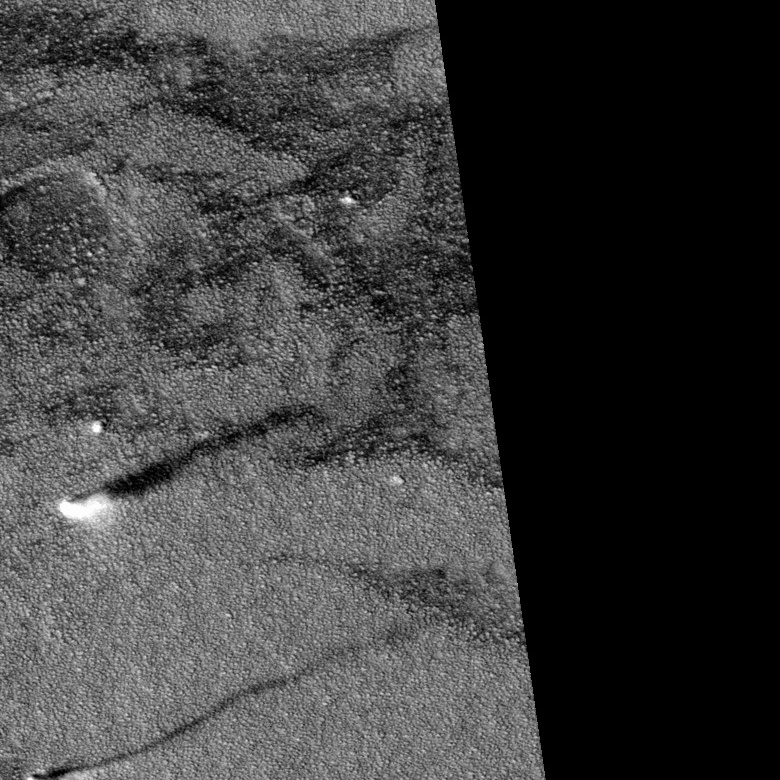
Label: dustdevil, dustdevil